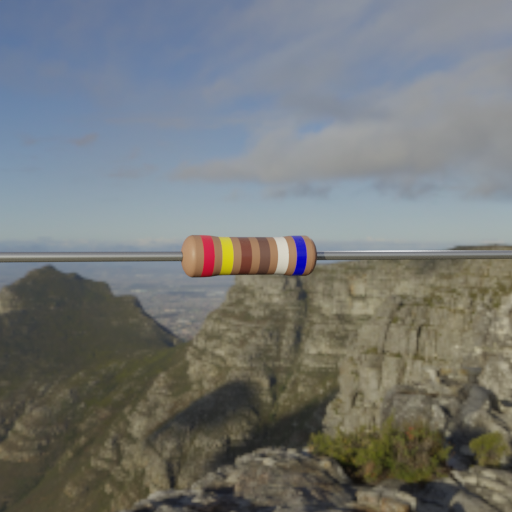
Resistor colour bands (in order): red, yellow, brown, brown, white, blue